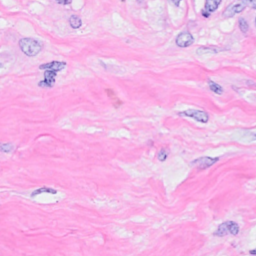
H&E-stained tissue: Breast